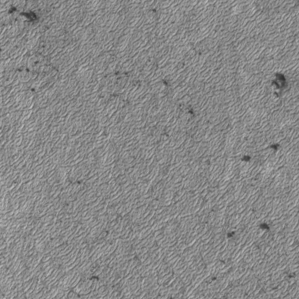
Label: frost